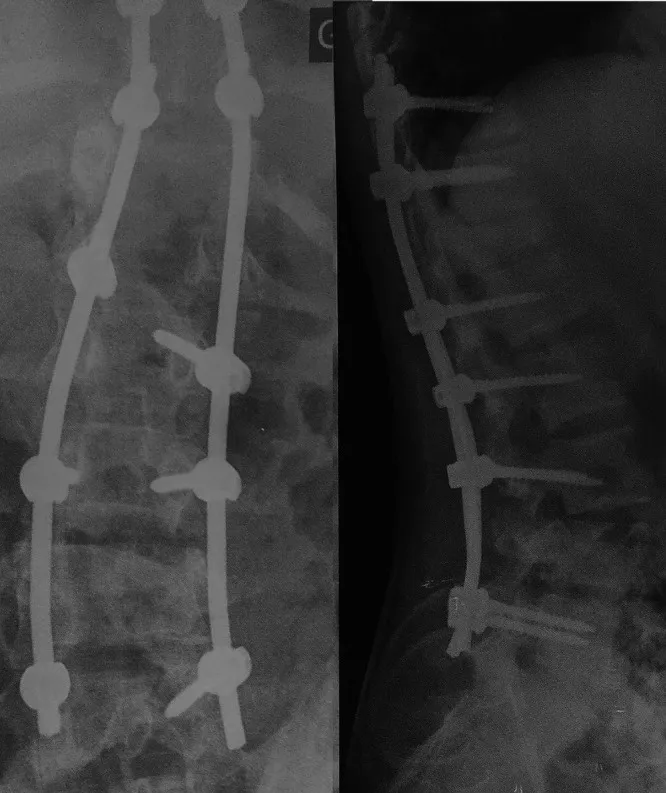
Postoperative anteroposterior and profile radiography of the T10-L5 postero-lateral fusion.
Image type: radiology (x_ray)